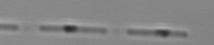
Label: Skeletonema